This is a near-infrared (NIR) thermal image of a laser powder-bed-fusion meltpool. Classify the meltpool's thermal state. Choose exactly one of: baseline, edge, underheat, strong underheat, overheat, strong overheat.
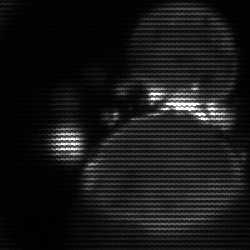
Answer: edge